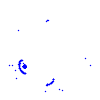
Particle: kaon